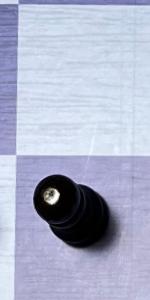
Label: Pawn_Black